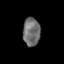
Tissue: prostate
Cell type: T cells
Senescence score: 0.295
Nuclear area (px): 479
Mean DAPI intensity: 109.814